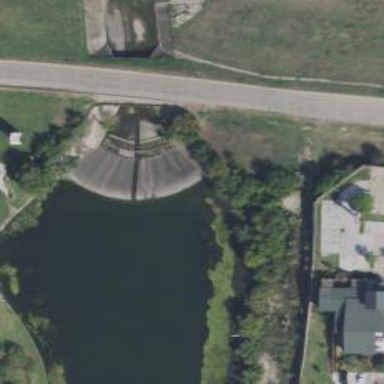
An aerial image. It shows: Dam along waterway.